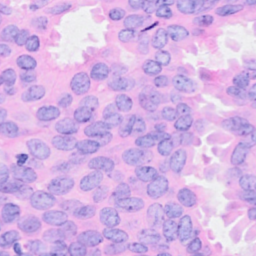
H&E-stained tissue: Breast